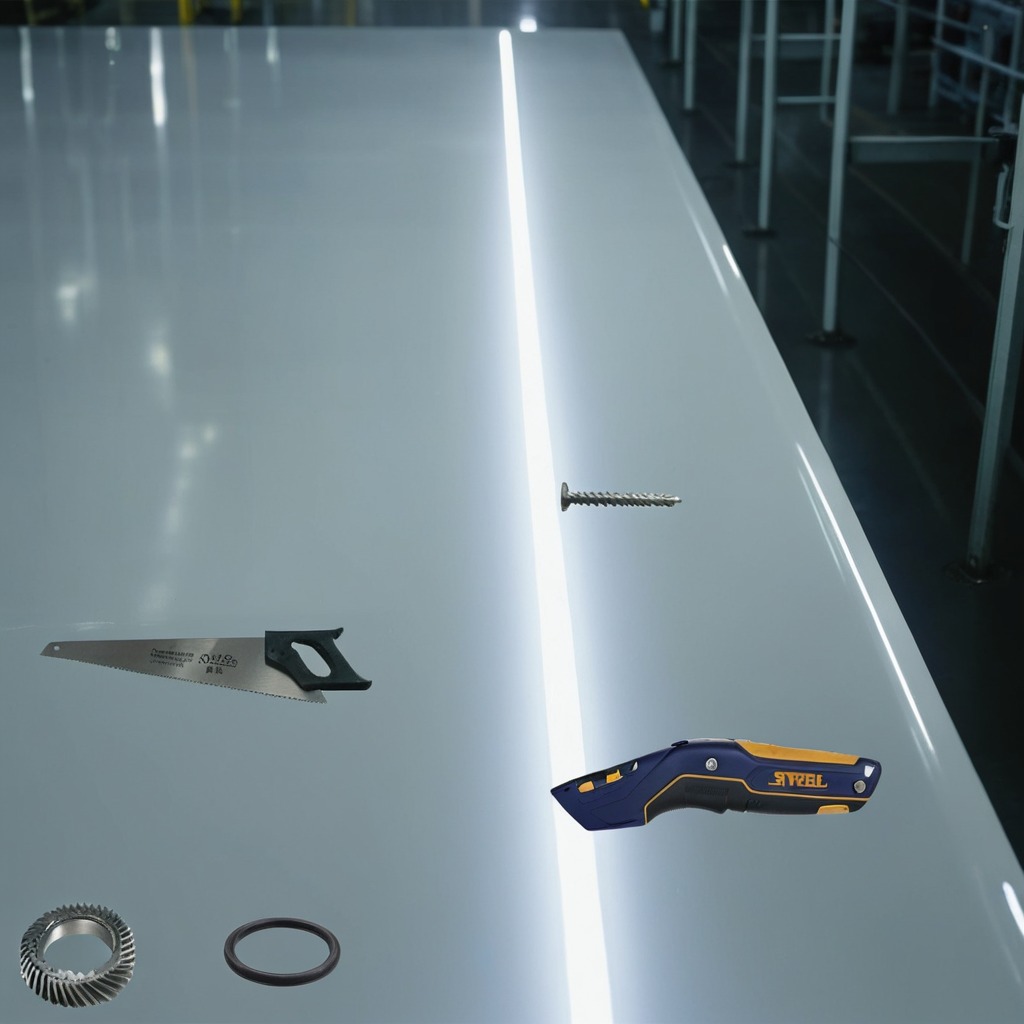
A rubber Oring, a steel gear with teeth, a utility knife, a metal machine screw, and a handheld metal saw are lying on the high-gloss table in a ship maintenance bay industrial lighting.